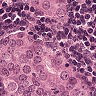
Metastatic tissue present: yes